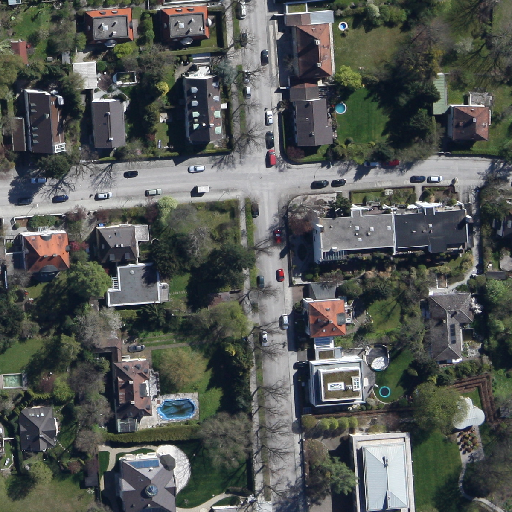
Referring expression: vehicle in the parking area